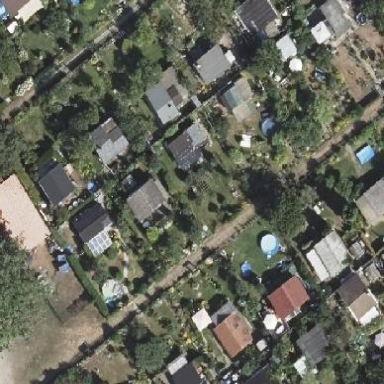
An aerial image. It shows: Plot in the allotments.